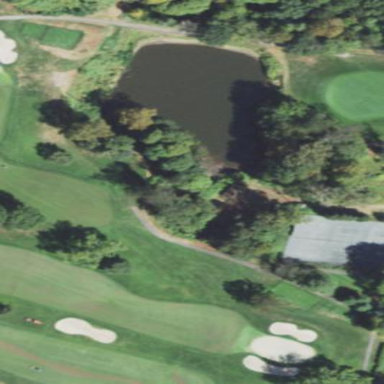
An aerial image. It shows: Grassy area designated as golf fairway.